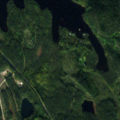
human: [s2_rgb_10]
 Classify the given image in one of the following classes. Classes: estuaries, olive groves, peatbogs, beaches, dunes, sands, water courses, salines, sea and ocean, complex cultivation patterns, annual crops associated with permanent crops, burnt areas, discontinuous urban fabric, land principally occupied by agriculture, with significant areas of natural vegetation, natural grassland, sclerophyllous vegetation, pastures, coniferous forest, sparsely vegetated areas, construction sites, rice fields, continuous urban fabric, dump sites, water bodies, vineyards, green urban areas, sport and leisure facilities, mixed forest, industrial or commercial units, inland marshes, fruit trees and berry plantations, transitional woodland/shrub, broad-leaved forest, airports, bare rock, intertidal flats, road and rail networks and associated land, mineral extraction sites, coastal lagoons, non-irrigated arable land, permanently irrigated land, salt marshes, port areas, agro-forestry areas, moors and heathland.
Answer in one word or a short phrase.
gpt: coniferous forest, mixed forest, water bodies